Field crop: maize
Growth stage: 2
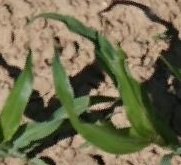
Species: maize